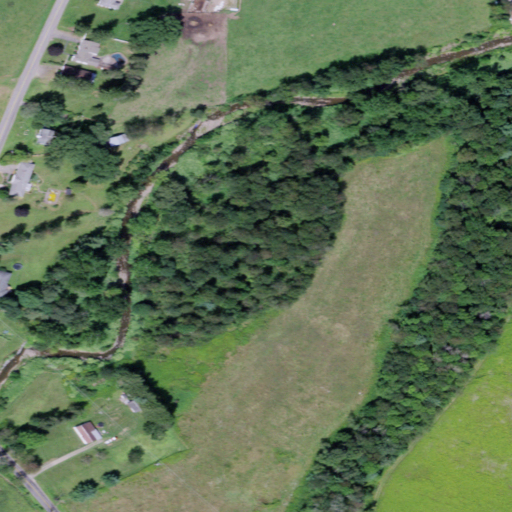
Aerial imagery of valley in New York named Rogers Hollow containing pasture, woody wetlands, deciduous forest, open development, cultivated crops, mixed forest, herbaceous wetlands, and low intensity development